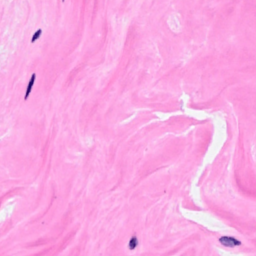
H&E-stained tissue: Breast